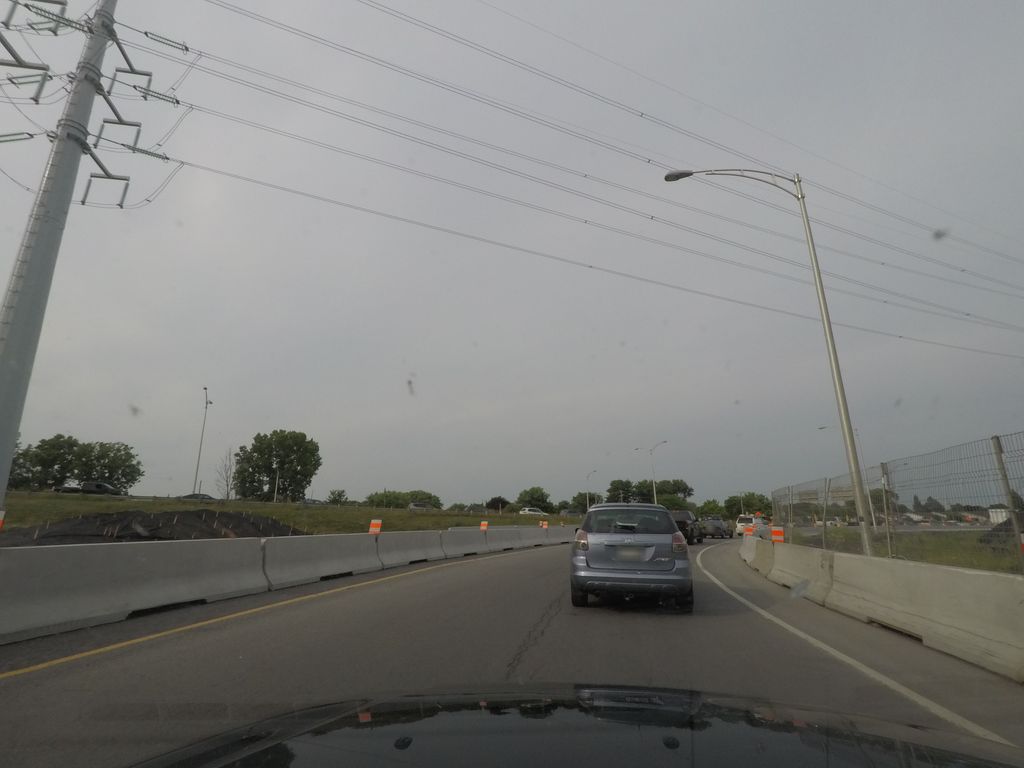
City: montreal